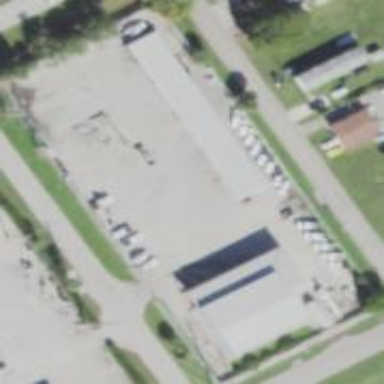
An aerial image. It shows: Depot surrounded by fence.